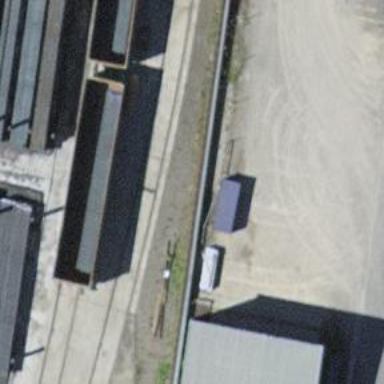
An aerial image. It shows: Single-track railway spur.